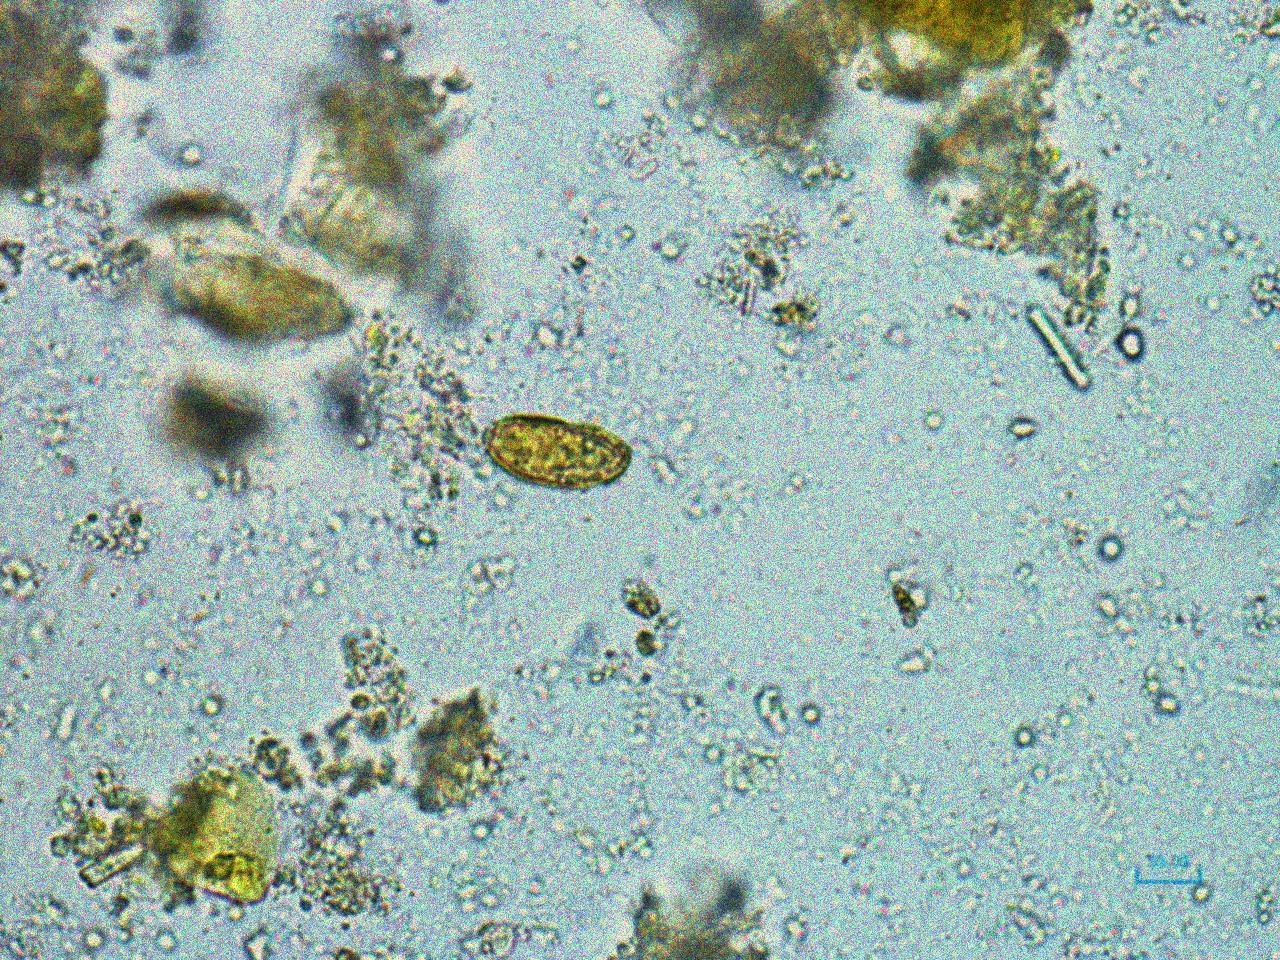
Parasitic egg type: Opisthorchis viverrine